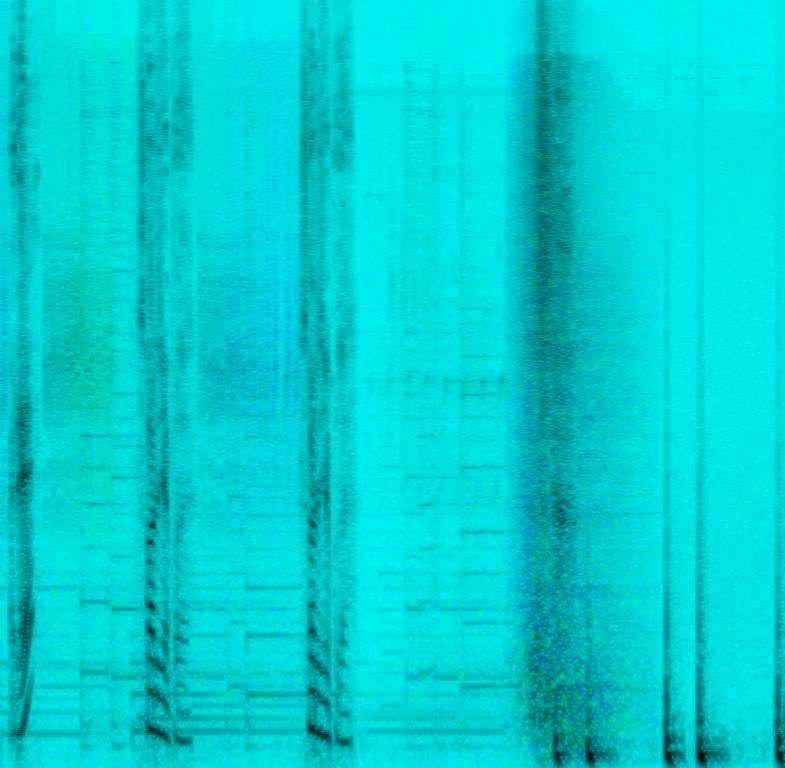
There is a low sound that reminds of a heartbeat rising in tempo before a splash-like metallic sound with reverb comes in and breaks the atmosphere in half. This audio may be used for a movie scene. This audio is in poor quality.